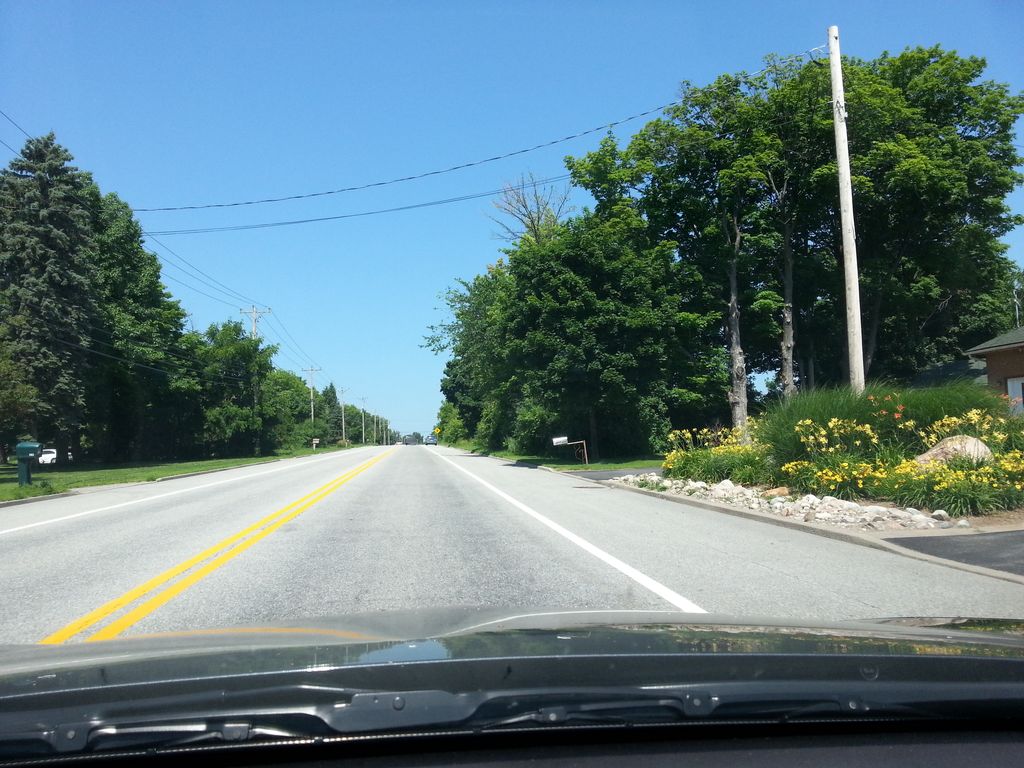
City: ottawa-gatineau